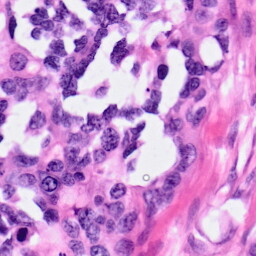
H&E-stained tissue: Pancreatic